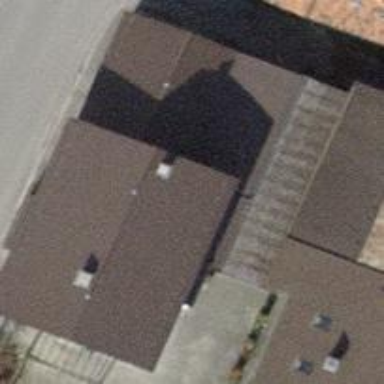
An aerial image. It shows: Gabled roof house.